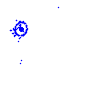
Particle: electron